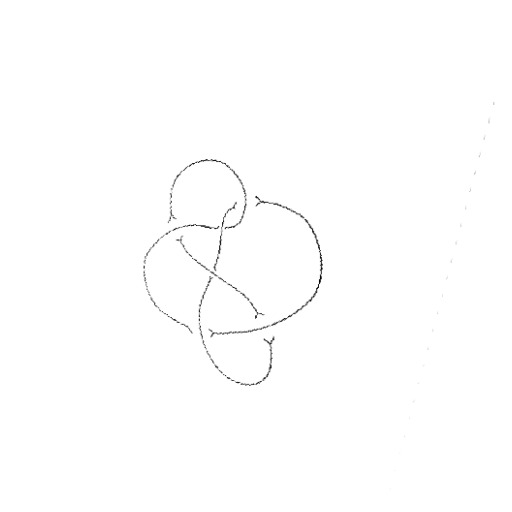
Crossing number: 6